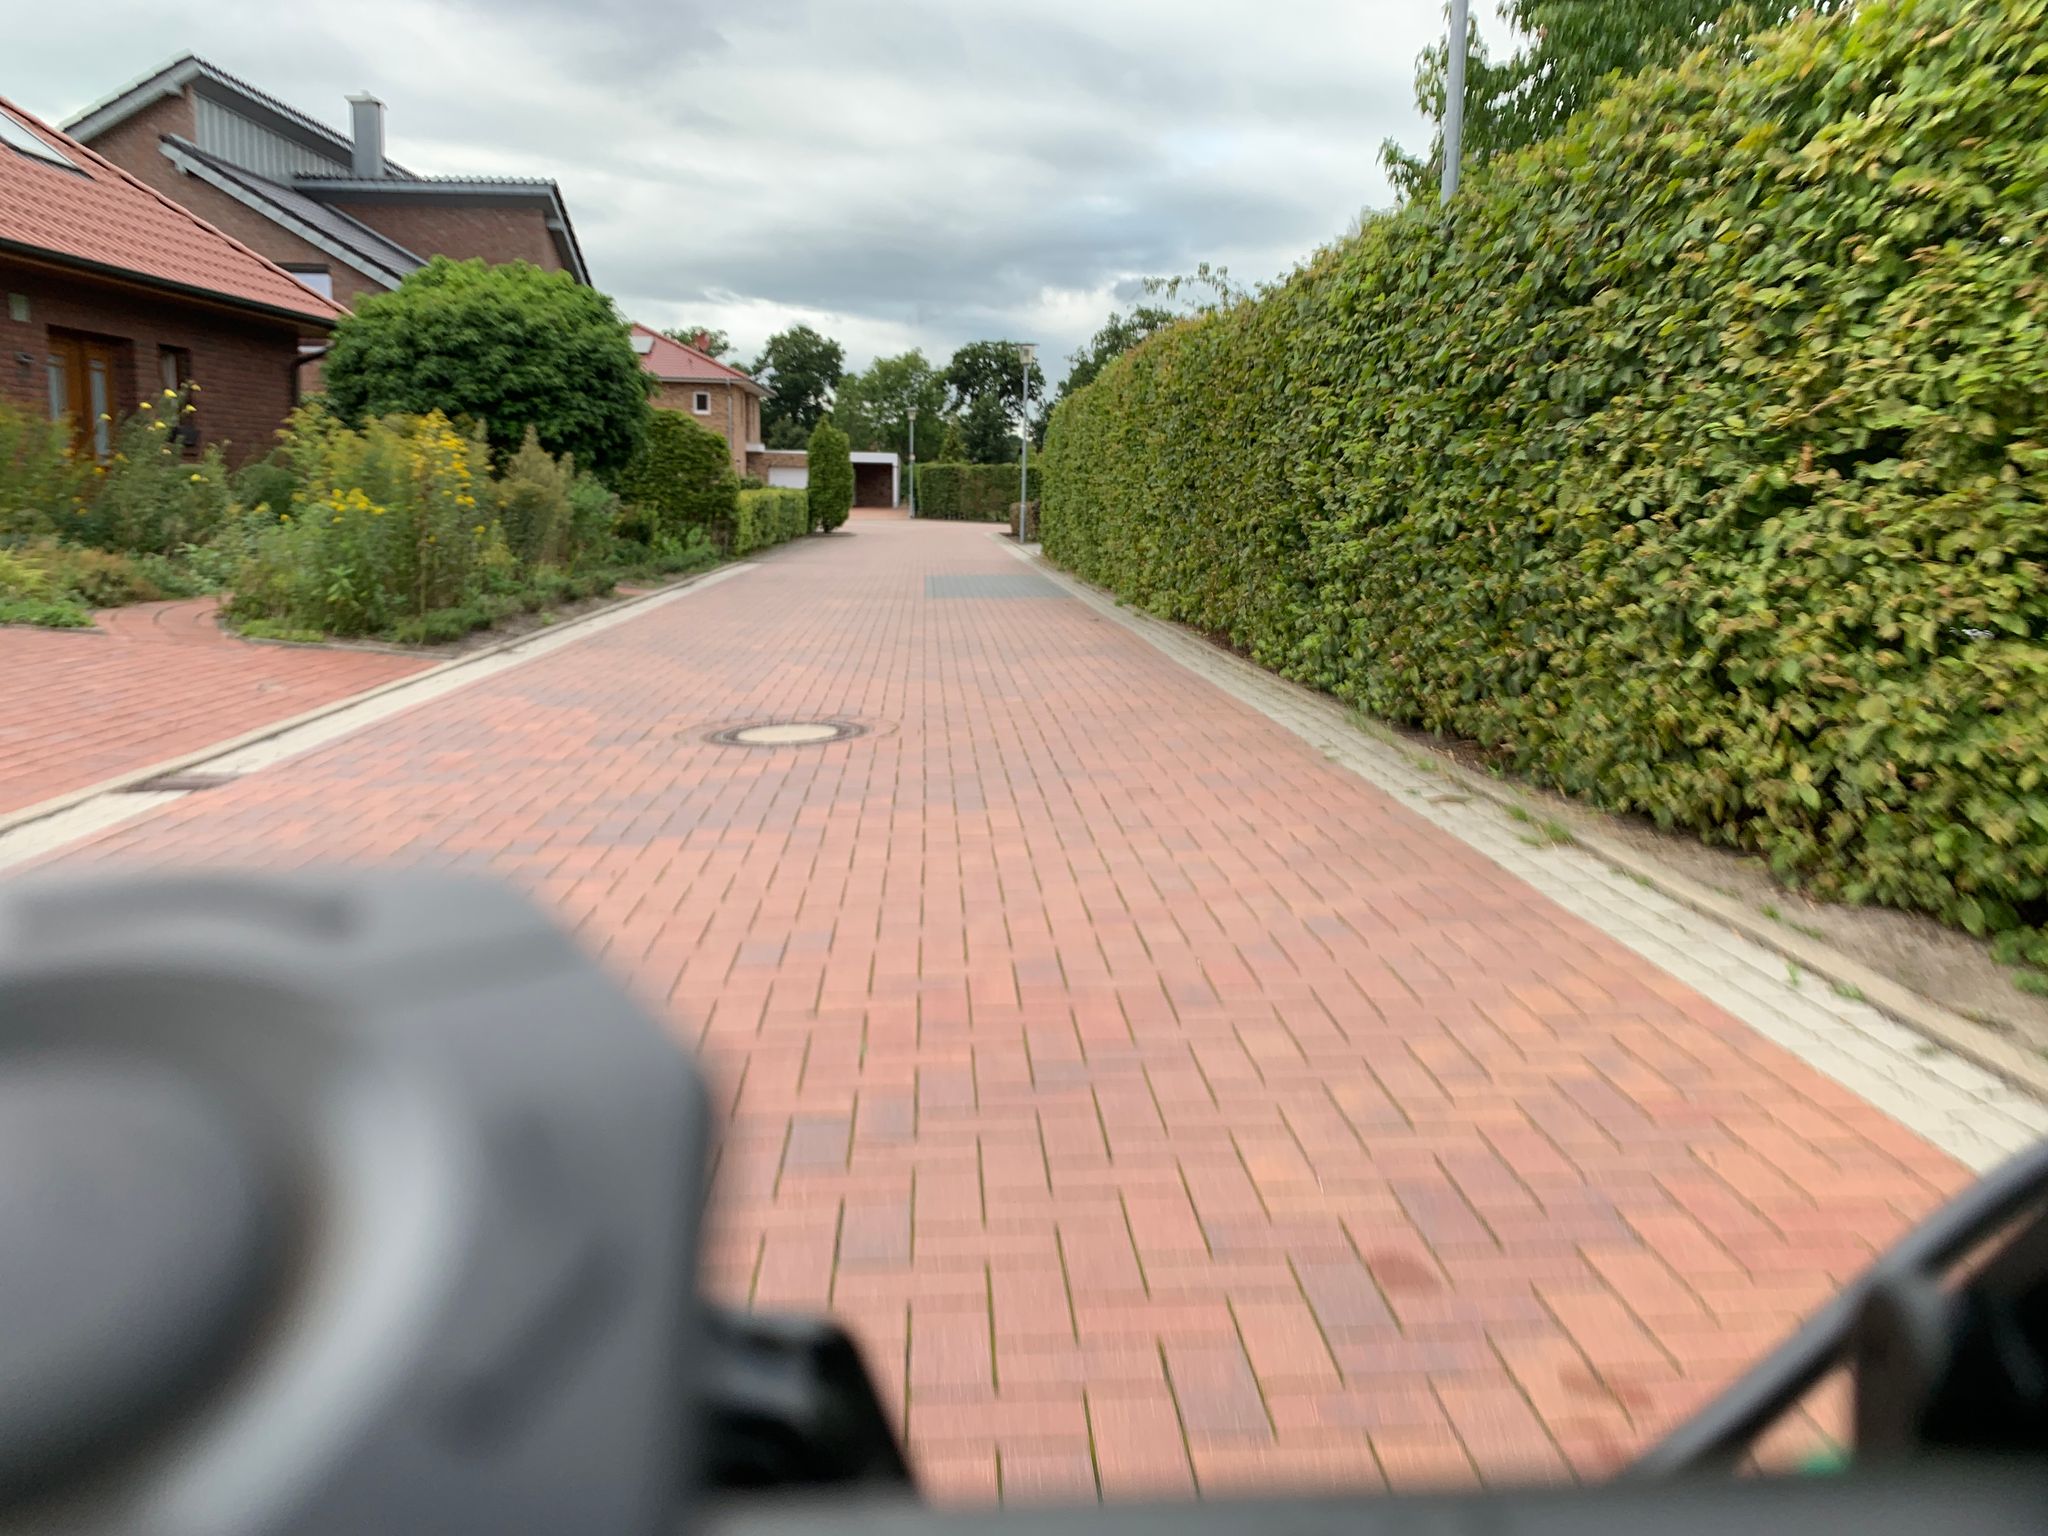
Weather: cloudy
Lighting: day
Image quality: good
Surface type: walking surface
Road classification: living_street, path
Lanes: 1
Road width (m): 1.5
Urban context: semi-dense urban cluster
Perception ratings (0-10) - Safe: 8.12, Lively: 6.5, Beautiful: 9.41, Boring: 5.73, Depressing: 1.13, Wealthy: 8.16